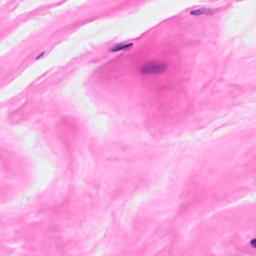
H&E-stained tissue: Breast